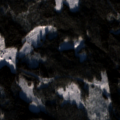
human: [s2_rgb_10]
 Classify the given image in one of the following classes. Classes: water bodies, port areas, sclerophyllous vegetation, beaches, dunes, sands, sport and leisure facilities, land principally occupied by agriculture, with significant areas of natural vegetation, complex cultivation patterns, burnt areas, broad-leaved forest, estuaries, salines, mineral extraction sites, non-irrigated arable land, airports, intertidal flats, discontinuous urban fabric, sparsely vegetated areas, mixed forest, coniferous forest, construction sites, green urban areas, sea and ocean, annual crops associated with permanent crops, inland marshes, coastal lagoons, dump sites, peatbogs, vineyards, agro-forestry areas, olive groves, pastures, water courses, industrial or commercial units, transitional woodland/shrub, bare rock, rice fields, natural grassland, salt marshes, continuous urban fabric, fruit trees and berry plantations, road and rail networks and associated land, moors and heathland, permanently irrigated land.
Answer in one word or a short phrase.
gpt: coniferous forest, transitional woodland/shrub